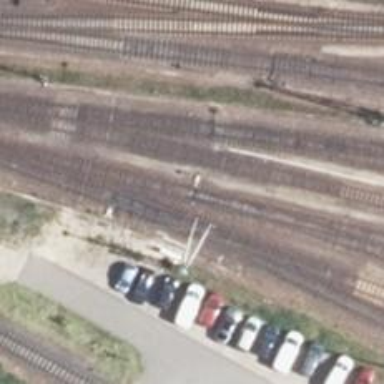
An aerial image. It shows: Railway yard used for servicing trains.